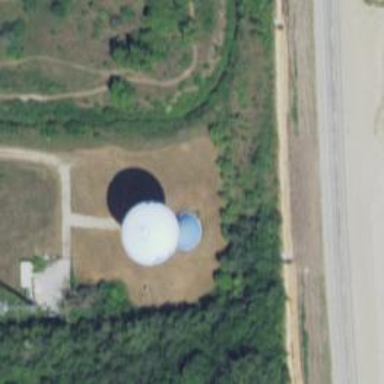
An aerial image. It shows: Water tower that is man-made.